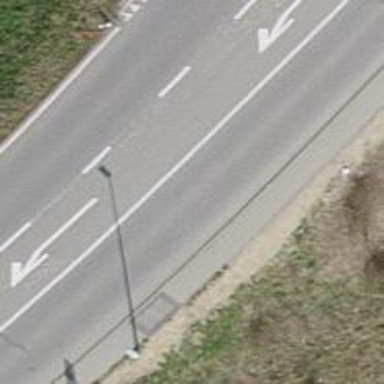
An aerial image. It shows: Secondary road with asphalt surface.